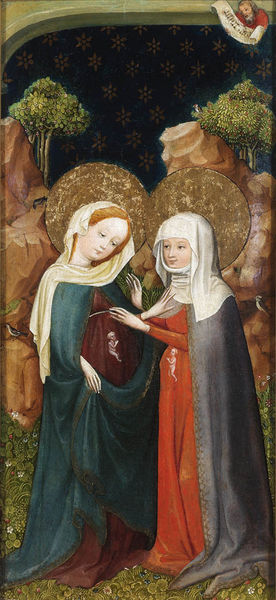
Titel: Heimsuchung Mariens bei Elisabeth
Künstler: Oberrheinischer Meister
Standort: Karlsruhe
Institution: Staatliche Kunsthalle Karlsruhe
Schlagwörter: baum, berg, blau, dunkel, felsen, gemälde, gott, hand, himmel, kopf, laub, mann, umhang, vogel, weiß, bäume, frauen, grün, landschaft, blumen, braun, finger, frau, grau, hintergrund, hut, kleid, kleider, nacht, orange, schwarz, türkis, blick, gras, park, rot, schleier, tuch, wiese, haube, malerei, blond, augen, falten, johannes, stein, steine, täufer, hände, portrait, hügel, natur, vögel, kirche, gewand, gold, haare, mantel, kind, mutter, pflanzen, gotik, wald, kinder, engel, garten, kopfbedeckung, schrift, zwei, berge, farben, fels, gebirge, kette, wüste, lila, naiv, baby, tafel, kopftuch, detail, deutsch, bauch, faltenwurf, schwanger, eva, nische, schild, himmle, religion, babys, erdbeeren, jungfrau, sterne, sternenhimmel, nonne, treffen, gebet, altar, streicheln, rolle, besuch, schein, heiligenschein, anhänger, nimbus, sandstein, christus, grab, jesus, jesus christus, rotblond, christlich, manierismus, mittelalter, begegnung, kopftücher, umhänge, schriftrolle, herz, elisabeth, altra, heilige, fresko, begrüßung, freundschaft, heilig, maria, madonna, magdalena, mutter gottes, obstbaum, anna, heimsuchung, marien, aureole, verkündigung, bäum, geburt, erlöser, mütter, fraune, trösten, erwartung, gottesmutter, schirft, johannes der täufer, bleu, spruchband, fötus, schriftband, heiligenscheine, nonnen, buchmalerei, verkündung, evangelist, giotto, schwangere, nimben, jesukind, schwangerschaft, visitatio, schöner stil, heiligen, burgund, messias, internationaler stil, gottessohn, sohn gottes, unsere liebe frau, marai, heilige maria, christkind, nlau, baul, krist, embryo, maria schwanger, mutterglück, internationale gotik, madonna mit dem kind, mariamagdalena, anhänge, föten, ungeborene, jesuns, cousinen, heiligenschrein, kleiner blauer vogel, maria ist schwanger, beide marias sind schwanger, paradiesgarten, magdala, 1480, schanger, christkönig, heilland, erretter, jesus von nazaret, gottesgebärerin, maria von nazaret, gottcvater, ungeboren, ungeborenes